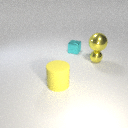
small cyan metal cube behind small yellow metal sphere